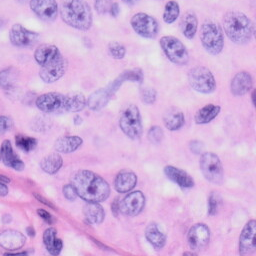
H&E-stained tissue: Skin